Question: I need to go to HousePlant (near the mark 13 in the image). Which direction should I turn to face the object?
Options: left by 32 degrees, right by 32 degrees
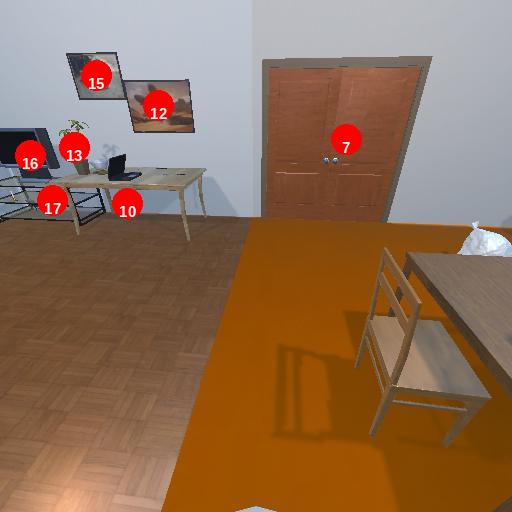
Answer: left by 32 degrees